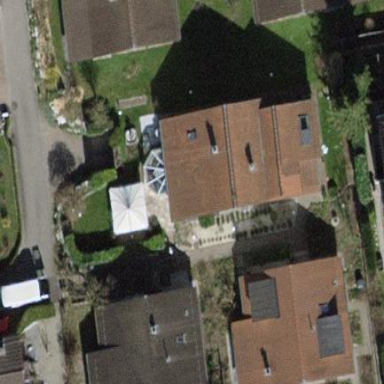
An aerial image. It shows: Building with tiled roof.